Question: I've written a @component in DS that is supposed to be instantiated and activated in multiple instances. In order to test that I've written a pax exam test where I boot karaf and added scr. Everything works fine, but... it will not instantiate the services until after the test method has run thus gives me no space to do assertions etc.
'''
@Test
public final void testing() throws Exception {
props = createProperties(user, pass, host);
cfg = configurationAdmin.
createFactoryConfiguration(CouchbaseConnectionProvider.SVC_NAME);
cfg.update(props);
final ServiceTracker tracker = new ServiceTracker(bundleContext, CouchbaseConnectionProvider.class, null);
tracker.open();
CouchbaseConnectionProvider svc = (CouchbaseConnectionProvider) tracker.waitForService(5000);
// It will wait 5s and after testing exits it will create the service
}
'''
What am I doing wrong here?
Since when method exits it will properly create and activate the service with all properties.
I may add that the test method using a thread "ion(3)-127.0.0.1" and when DS instantiates uses the thread "84-b6b23468b652)".
Cheers,
Mario
There where actually two bugs, one on my side and one somewhere else (in felix CM?) since the config where accessable by my interface impl bundle after a while (while container was shutting down) but it should really been bound to the pax test bundle (and of course CM itself) and never been "free:d" when container was shutting down. Where it that bug is I do not know - I'll wrap up a minimalistic mvn project and try the felix cm guys and I'll post the update here.
I've filed a bug (<URL>
This is my configuration in the testclass
'''
package se.crossbreed.foundation.persistence.provider.couchbase;
@RunWith(PaxExam.class)
@ExamReactorStrategy(PerClass.class)
public class CouchbaseConnectionProviderTests extends CbTestBase {
...
}
'''
Here is the configuration in the testclass that will use base class for
base options.
'''
@org.ops4j.pax.exam.Configuration
public Option[] config() {
List<Option> options = super.baseConfig();
options.addAll(Arrays
.asList(features(karafStandardRepo, "scr"),
mavenBundle()
.groupId("se.crossbreed.foundation.persistence")
.artifactId(
"se.crossbreed.foundation.persistence.core")
.versionAsInProject(),
mavenBundle().groupId("io.reactivex")
.artifactId("rxjava").versionAsInProject(),
mavenBundle()
.groupId("se.crossbreed.ports.bundles")
.artifactId(
"se.crossbreed.ports.bundles.couchbase.java-client")
.versionAsInProject(),
mavenBundle()
.groupId("se.crossbreed.foundation.persistence")
.artifactId(
"se.crossbreed.foundation.persistence.provider.couchbase")
.versionAsInProject()));
// above bundle is the one I'm trying to test and where
// this test resides in (project wise)
return options.toArray(new Option[] {});
}
'''
The base configuration is gotten from a base class
'''
protected List<Option> baseConfig() {
return new ArrayList<Option>(
Arrays.asList(new Option[] {
logLevel(LogLevel.INFO),
karafDistributionConfiguration().frameworkUrl(karafUrl)
.unpackDirectory(new File("target", "exam"))
.useDeployFolder(false),
configureConsole().ignoreLocalConsole(),
mavenBundle().groupId("biz.aQute.bnd")
.artifactId("bndlib").version("${version.bndlib}"),
mavenBundle()
.groupId("se.crossbreed.foundation")
.artifactId(
"se.crossbreed.foundation.core.annotations")
.versionAsInProject(),
mavenBundle()
.groupId("se.crossbreed.foundation")
.artifactId(
"se.crossbreed.foundation.core.interfaces")
.versionAsInProject() }));
}
'''
The package for the test is
'''
package se.crossbreed.foundation.persistence.provider.couchbase;
'''
And the CouchbaseConnectionProvider is on the same package
'''
package se.crossbreed.foundation.persistence.provider.couchbase;
import se.crossbreed.foundation.persistence.core.CbDbConnectionProvider;
public interface CouchbaseConnectionProvider extends CbDbConnectionProvider {
public final static String SVC_NAME = "couchbase.connection.provider";
}
'''
The implementation:
'''
package se.crossbreed.foundation.persistence.provider.couchbase.impl;
@Component(immediate = true, name =
CouchbaseConnectionProvider.SVC_NAME, provide = {
CouchbaseConnectionProvider.class, CbDbConnectionProvider.class,
CbService.class }, properties = { "providerType=DOCUMENT" },
configurationPolicy = ConfigurationPolicy.require)
public class CouchbaseConnectionProviderImpl implements
CouchbaseConnectionProvider { ... }
'''
Here's the project structure of the Couchbase Provider and the test that I'm failing to get to work (until after the test has run ;).

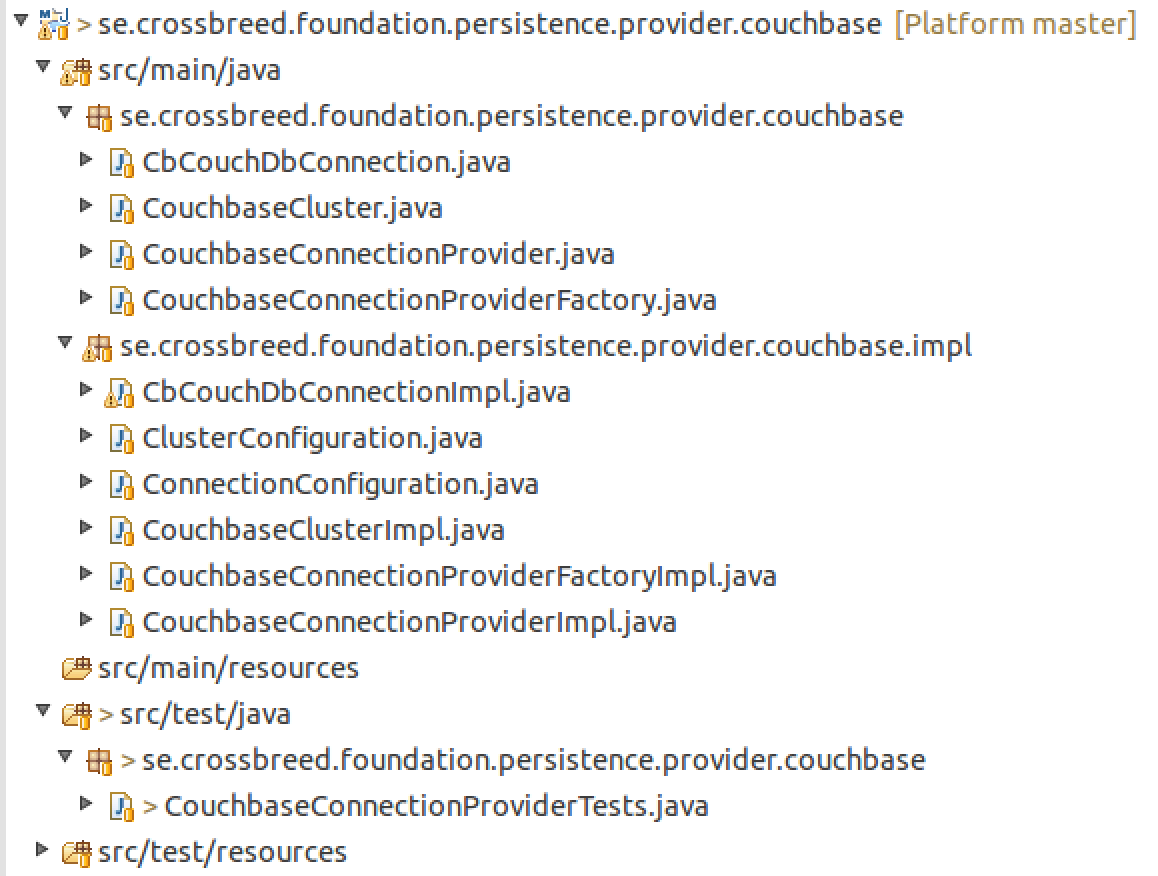
Answer: thanks both of you for your input - I chose to answer this question myself since I had a bug in my code and got help from Christoph.
I quote the answer from him here if there someone else did what I did.
The problem was that I did not set the configuration ownership as anonymous via (pid, null) in createFactoryConfiguration. Instead I used createFactoryConfiguration(pid) then it got bound to the current executing bundle and not the bundle I was testing. As Christoph explained it was possible for me to get the bundle location of the service bundle and set that explicitly.
Cheers,
Mario
Here's Christoph Laubrich answer
"Christoph Laubrich added a comment - 13 minutes ago
Okay I think I know what might be the problem now:
You are using the createFactoryConfiguration(java.lang.String factoryPid), this means you will create a configuration that is exclusivly bound to your bundle! Thus no other bundle is allowed to access the configuration!
Use the createFactoryConfiguration(java.lang.String factoryPid, java.lang.String location) instead with a null argument for the location! This way you create an anonymous configuration that will be bound to the first bundle that fetches this config. Alternativly you can get the location of the target bundle and explicitly pass this as an parameter, but this is often not needed.
If this still do not work, we must take a closer look at your configuration, connect to the karaf shell (while stopped at a breakpoint) and get a list of all bundles (bundle:list) and a list of all components (scr:list).
Also you should collect detailed information about the probe bundle and the bundle that should provide the service (packages:imports)."